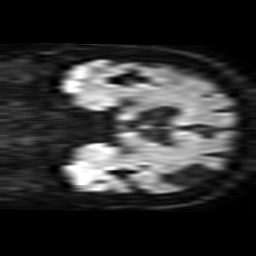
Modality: TRACE
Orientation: coronal
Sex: female
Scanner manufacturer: philips
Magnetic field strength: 3 T
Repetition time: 4.007 s
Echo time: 0.06134 s